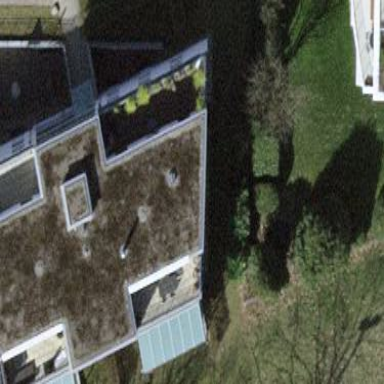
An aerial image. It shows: Building with flat roof.